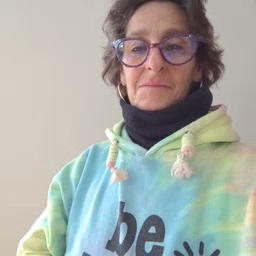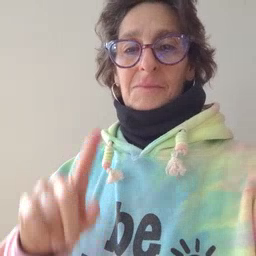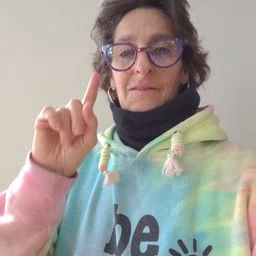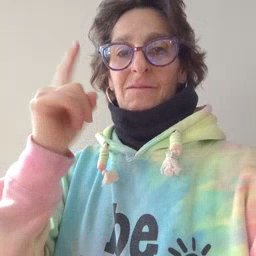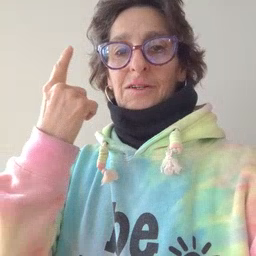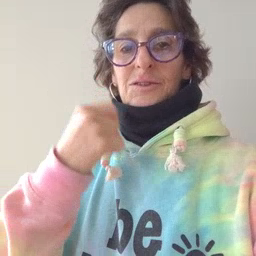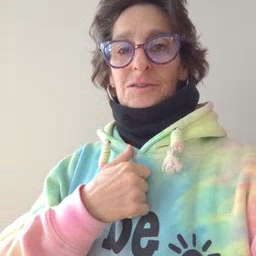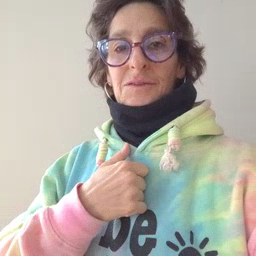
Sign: first